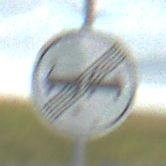
Verkehrszeichen: EndeUeberholverbot
Umgebung: Outdoor, RoadRail
Tageszeit: SunriseSunset
Wetter: PartlyCloudy
Licht: Natural
Jahreszeit: NotSpecified
Kontrast: MediumContrast